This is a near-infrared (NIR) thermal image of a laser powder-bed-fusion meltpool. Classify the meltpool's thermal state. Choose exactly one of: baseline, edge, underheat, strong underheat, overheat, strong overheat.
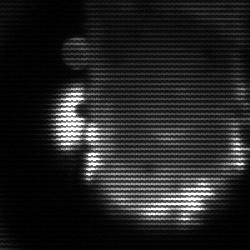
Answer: baseline